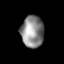
Tissue: lung
Cell type: Epithelial cells
Senescence score: 0.1344
Nuclear area (px): 707
Mean DAPI intensity: 138.782